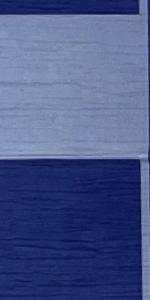
Label: Empty